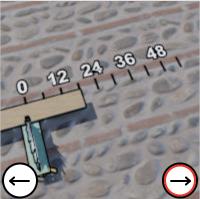
Task: length
Answer: 18
First scale value: 12.0